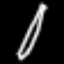
Label: pencil